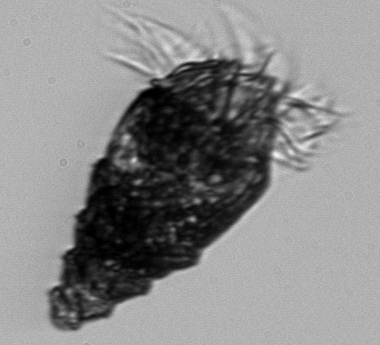
Label: Laboea_strobila